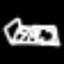
Label: bed